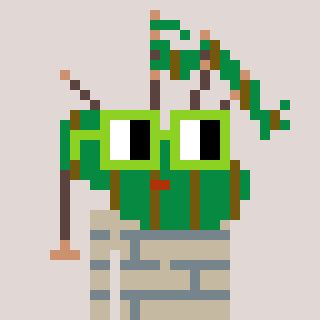
a pixel art character with square light green glasses, a bagpipe-shaped head and a bege-colored body on a warm background